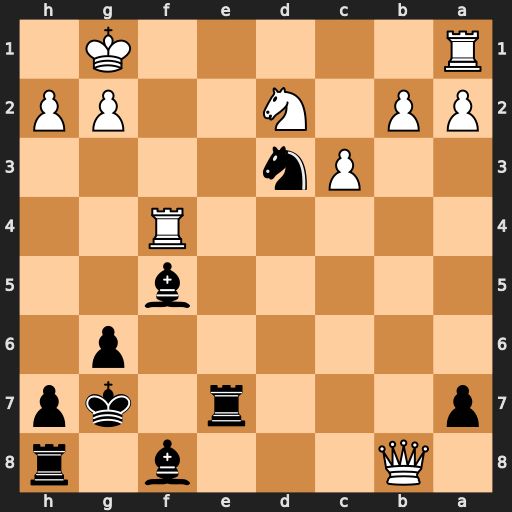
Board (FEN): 1Q3b1r/p3r1kp/6p1/5b2/5R2/2Pn4/PP1N2PP/R5K1
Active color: b
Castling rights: -
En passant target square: -
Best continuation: Re1+ Rxe1 Bc5+ Kf1 Rxb8